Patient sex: F
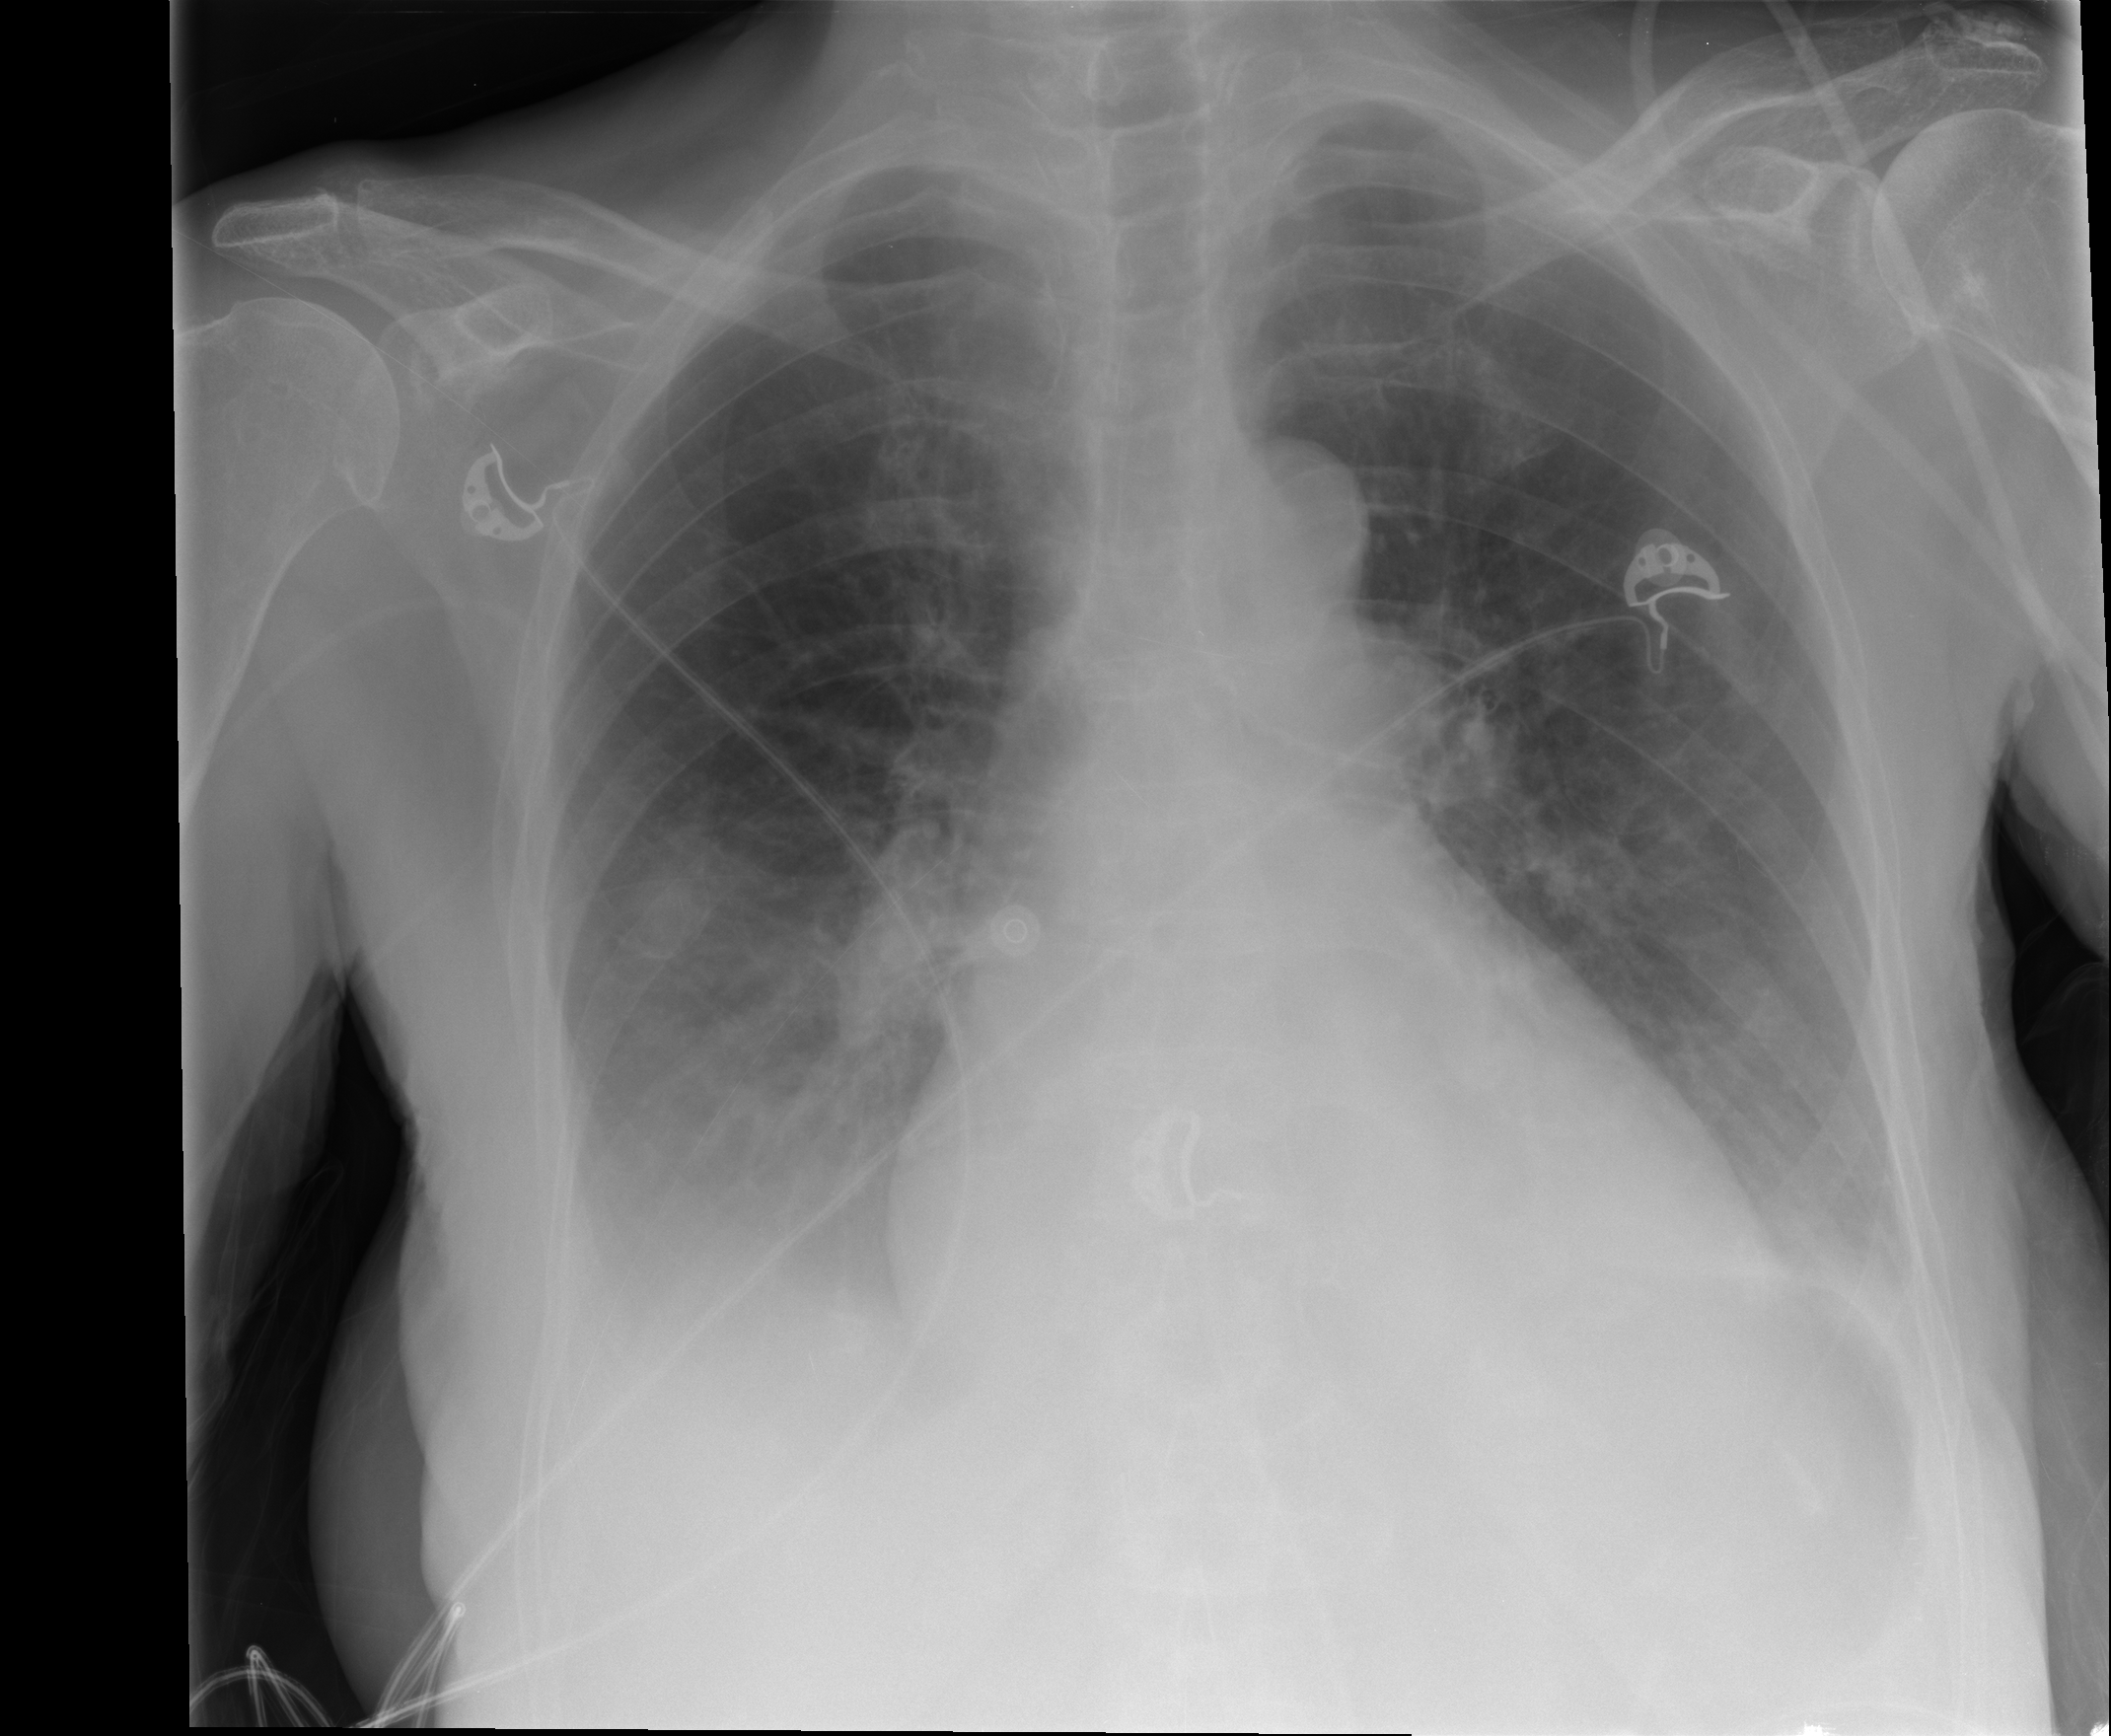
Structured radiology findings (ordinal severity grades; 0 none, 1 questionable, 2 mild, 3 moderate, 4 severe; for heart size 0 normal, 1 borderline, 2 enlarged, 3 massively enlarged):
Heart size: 2
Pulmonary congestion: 2
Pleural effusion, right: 2
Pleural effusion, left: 2
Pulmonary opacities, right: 0
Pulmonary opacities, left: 0
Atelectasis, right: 2
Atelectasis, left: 2